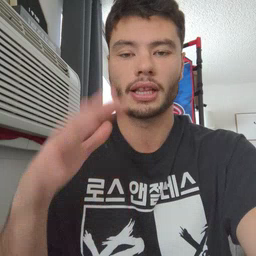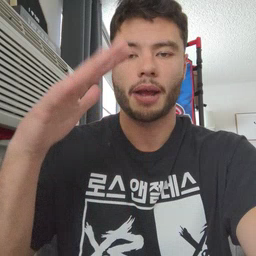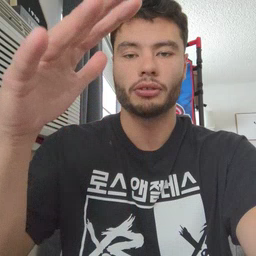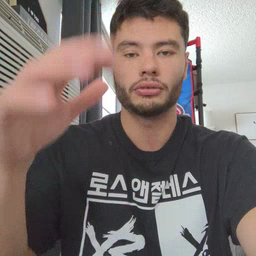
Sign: helicopter